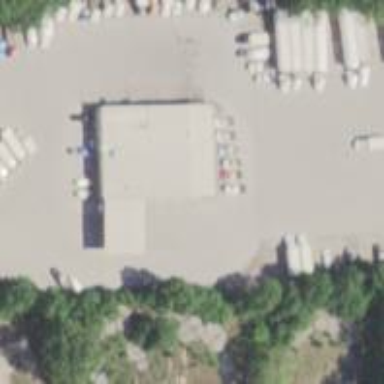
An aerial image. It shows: Car rental facility.